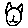
Label: cat